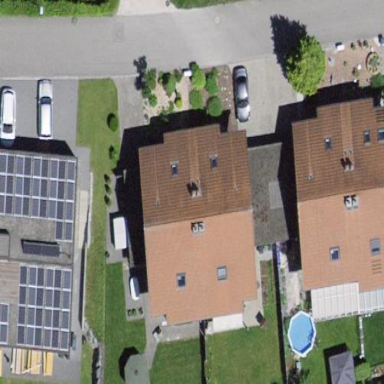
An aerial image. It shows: Semidetached house with gabled roof covered in roof tiles.